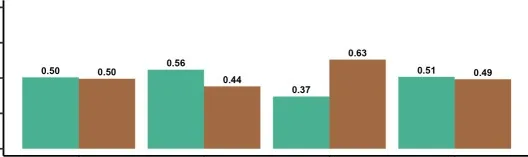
For participants who were diagnosed with cancer at some point during the VITAL study.
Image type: chart (chart)